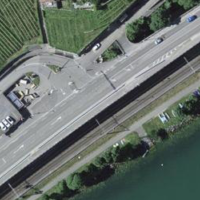
EUNIS habitat code: 14
Species observed at this site:
Acer pseudoplatanus
Senecio vulgaris